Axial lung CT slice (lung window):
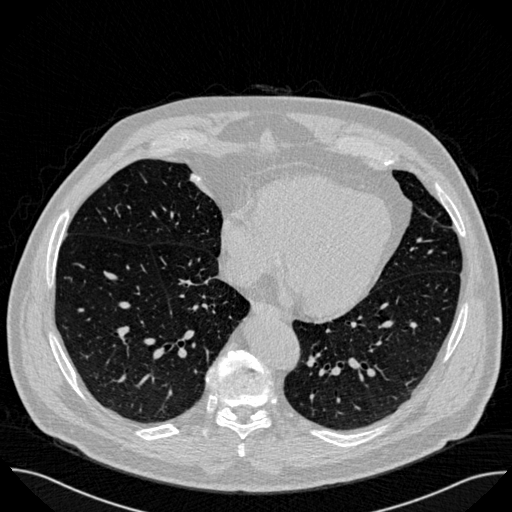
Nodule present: yes
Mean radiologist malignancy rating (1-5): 1